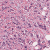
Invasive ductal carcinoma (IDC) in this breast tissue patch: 1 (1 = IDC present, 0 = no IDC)